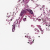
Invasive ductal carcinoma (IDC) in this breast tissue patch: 0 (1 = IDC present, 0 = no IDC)